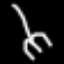
Label: fork